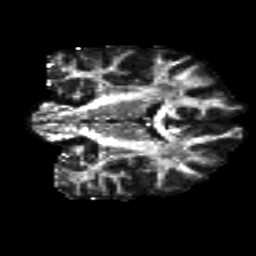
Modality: FA
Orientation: coronal
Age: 26
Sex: male
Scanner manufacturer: siemens
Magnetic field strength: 3 T
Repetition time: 8.8 s
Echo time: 0.085 s